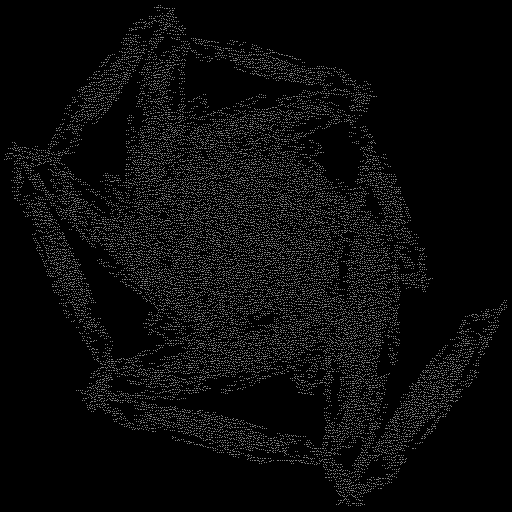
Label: morningglory